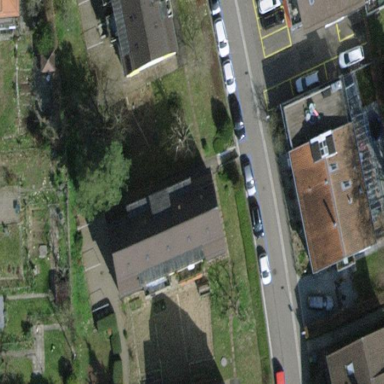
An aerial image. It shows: Gambrel-roofed building with apartments.